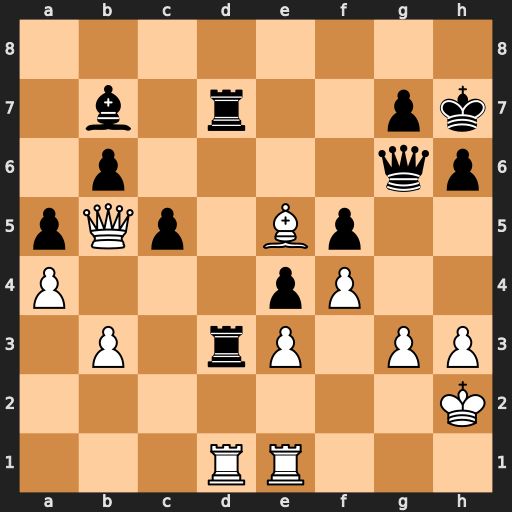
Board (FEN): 8/1b1r2pk/1p4qp/pQp1Bp2/P3pP2/1P1rP1PP/7K/3RR3
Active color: w
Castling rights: -
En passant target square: -
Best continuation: Qxd7 Rxd7 Rxd7